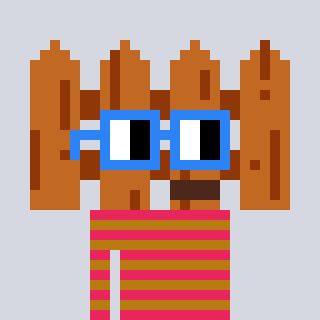
a pixel art character with square blue glasses, a fence-shaped head and a gold-colored body on a cool background